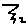
Label: zigzag